Question: What float and clear properties do I need to use in order to achieve the following layout?
They are not part of a list, simply divs that should float next to each other as shown below.

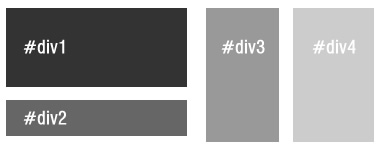
Answer: In that order, declare :
'''
div4 float right
div3 float right
div1
div2
'''
But the final layout will depend on the size of the divs, if their size does not match your schema, strange results might occur...